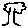
Label: tree